Interaction volume radius: 5 \u00c5
Interaction volume height: 50 \u00c5
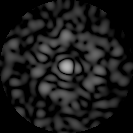
Disorder parameter: 0.812